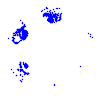
Particle: electron